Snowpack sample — Loveland Pass, Silver Plume, Colorado, USA (2/11/26, 12:00 PM MST)
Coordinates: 39.663, -105.886
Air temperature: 35 °F
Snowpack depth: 82 cm
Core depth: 40 cm
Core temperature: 23 °F
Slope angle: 13°, slope face: 12°
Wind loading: high
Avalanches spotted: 1
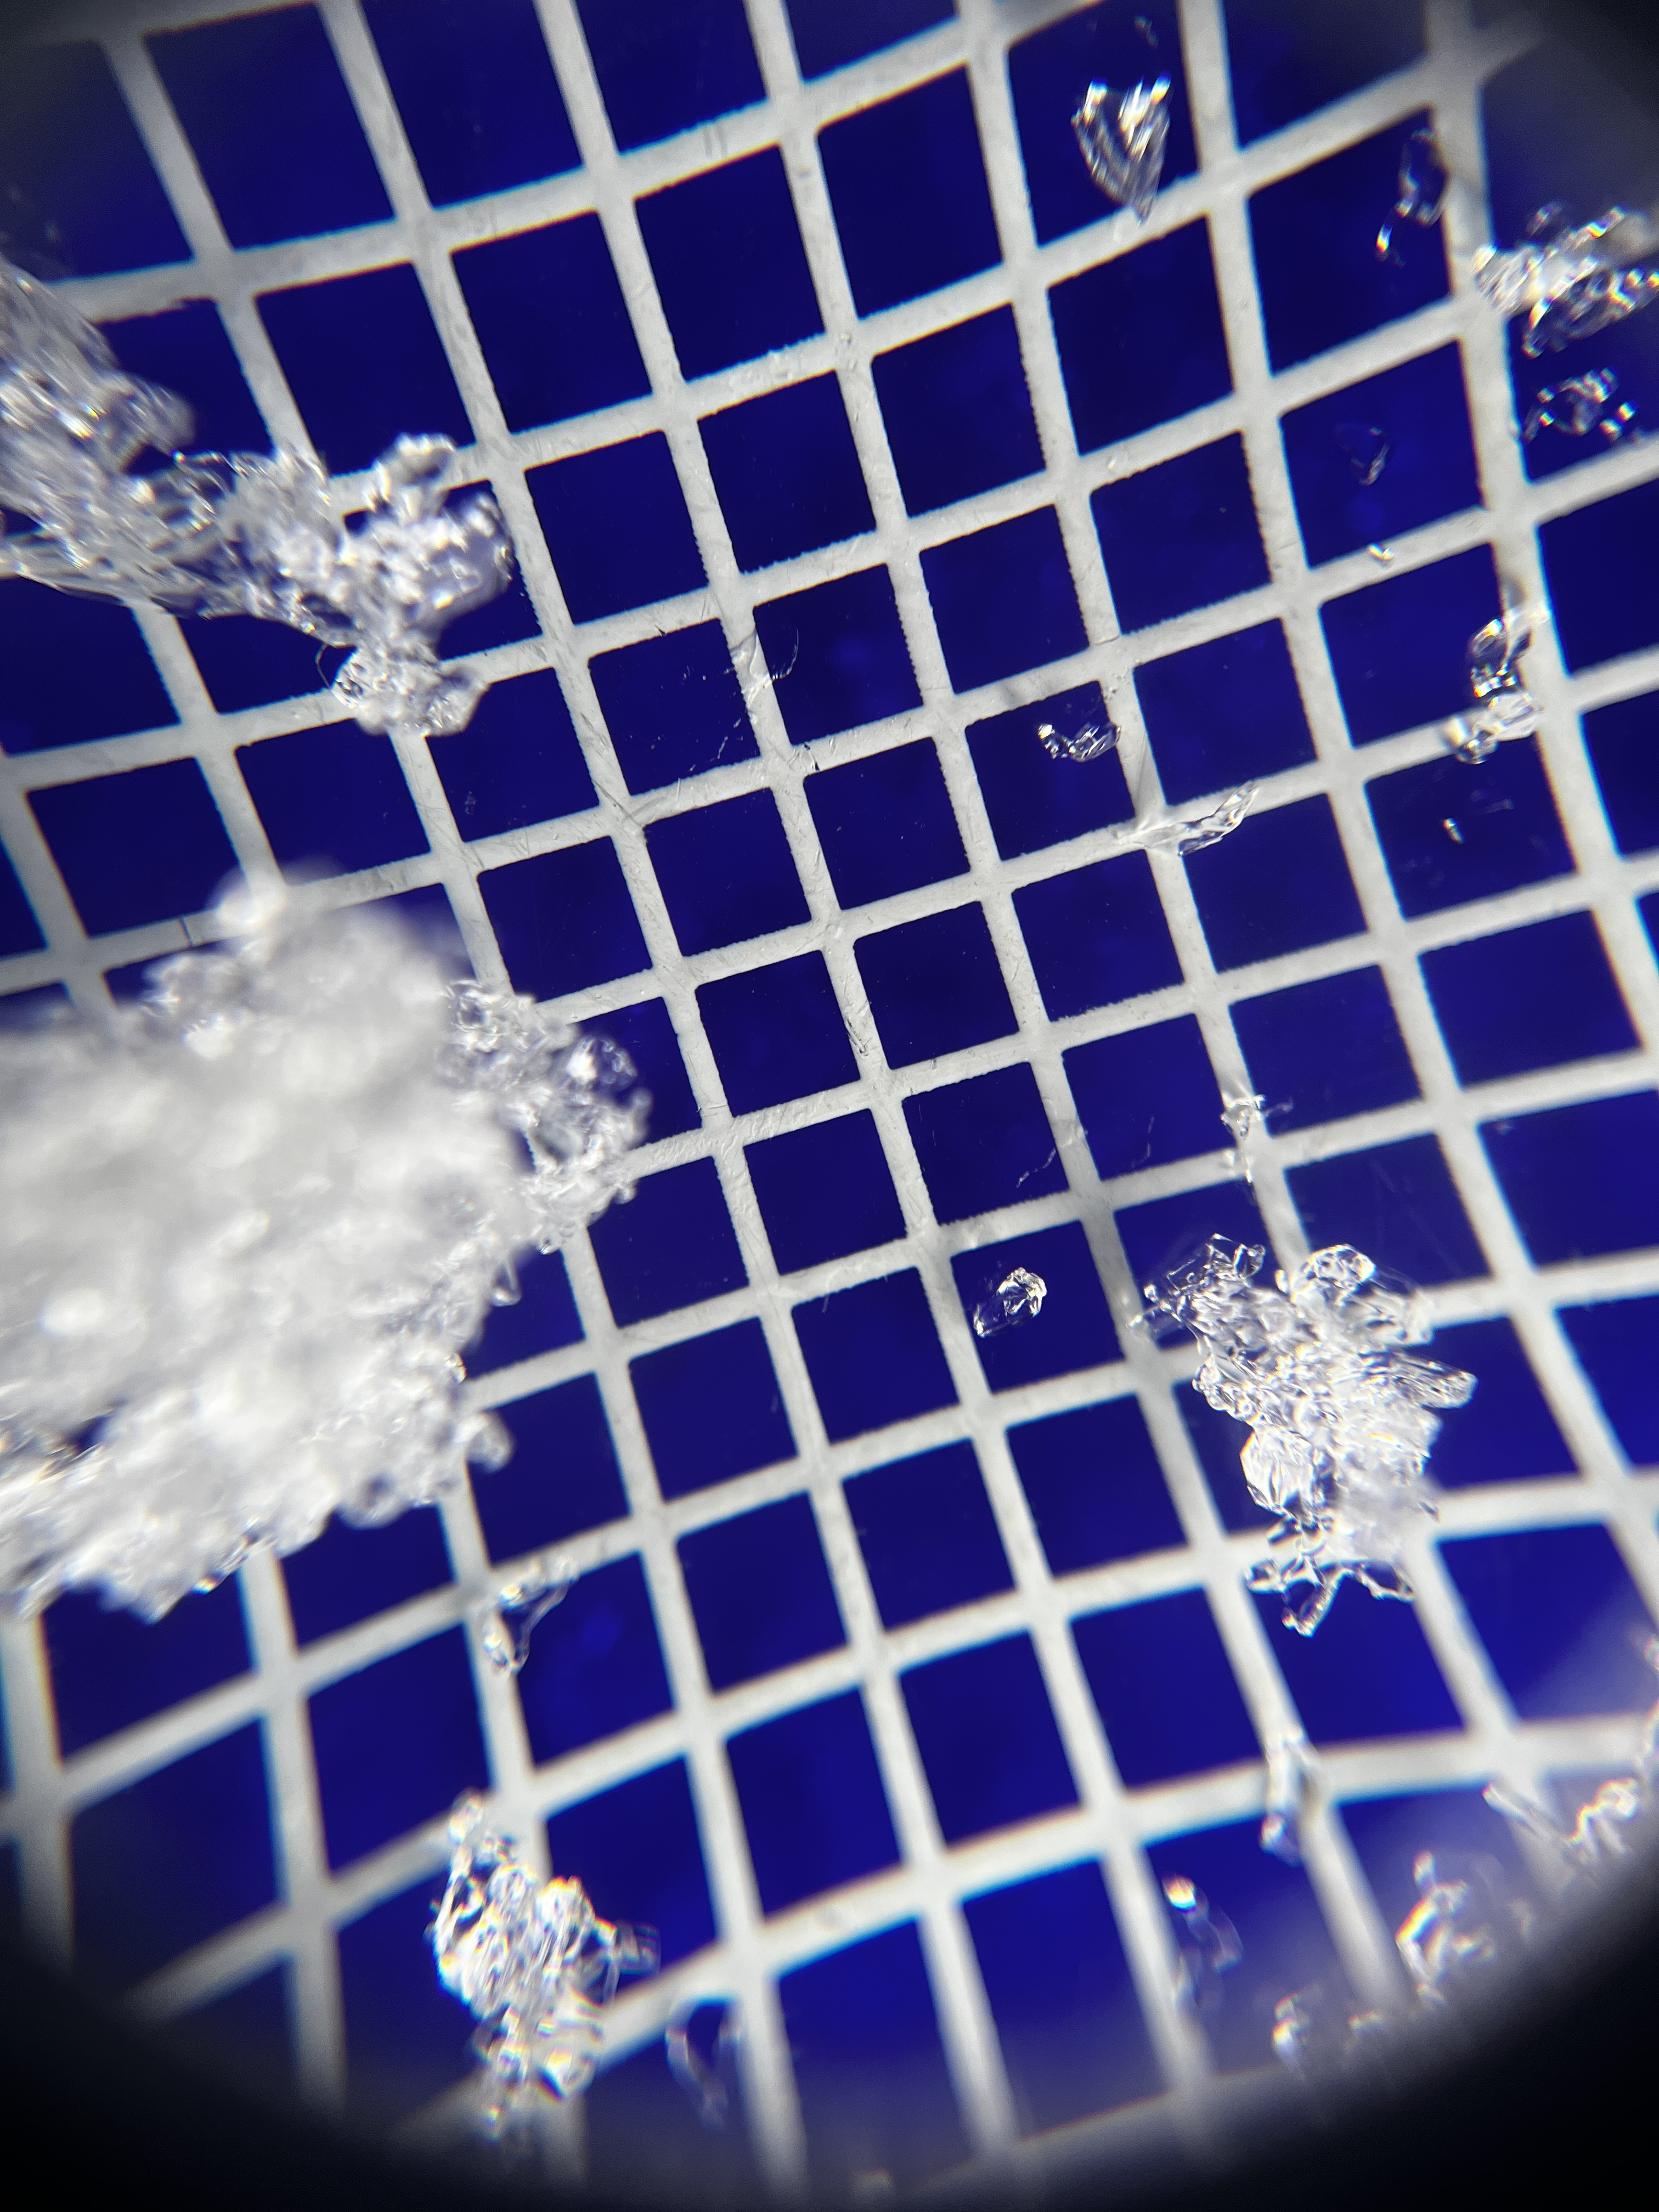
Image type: magnified_profile
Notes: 1 small avalanche spotted on the north side of the bowl, lots of wind loading